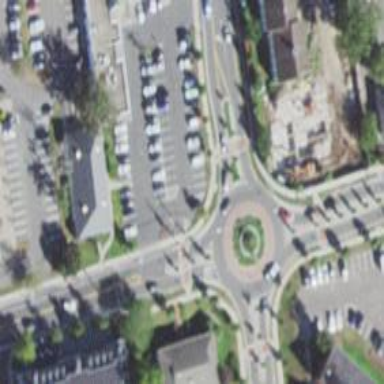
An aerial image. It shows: Asphalt road that is secondary route leading to roundabout.